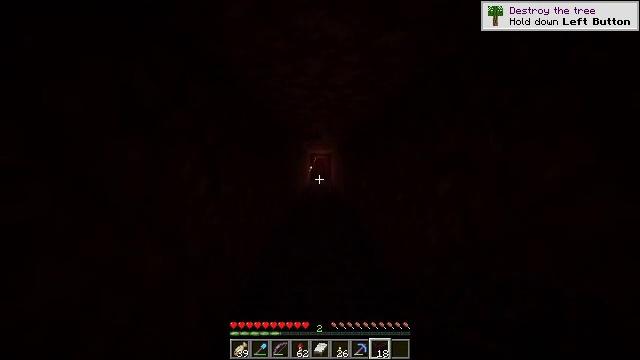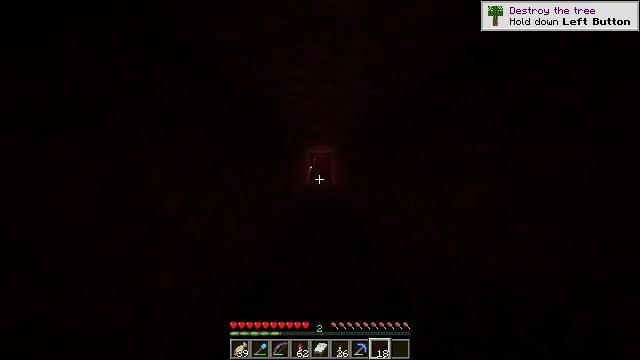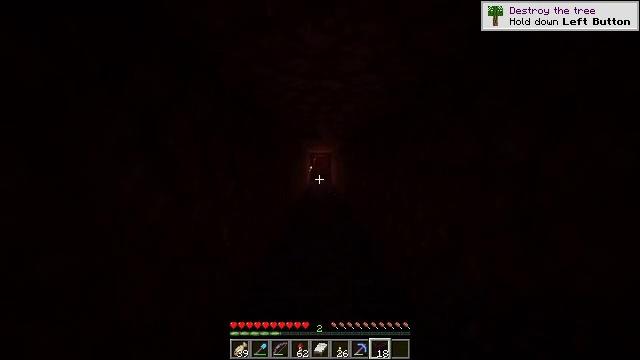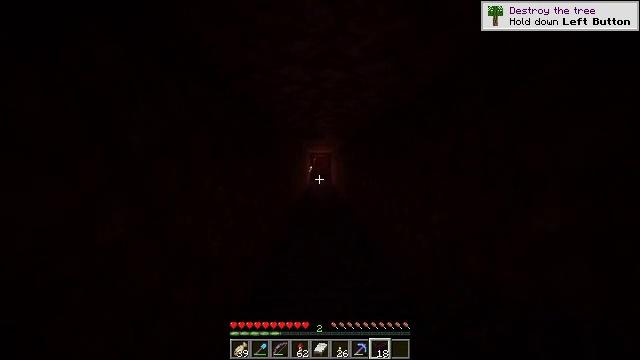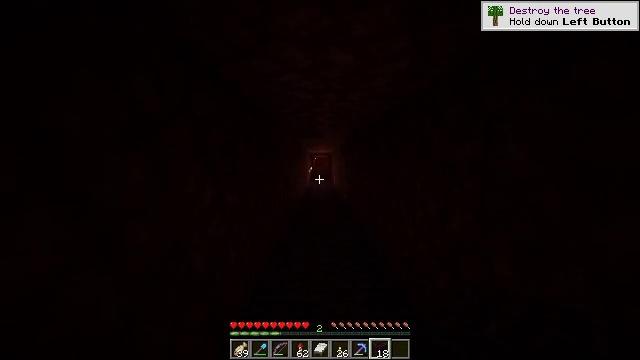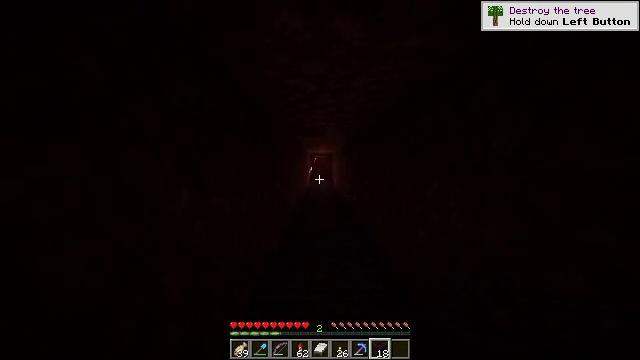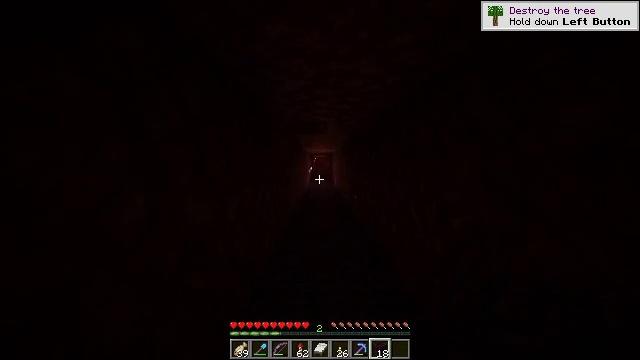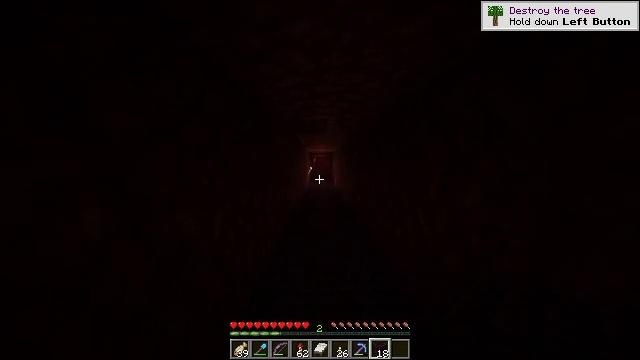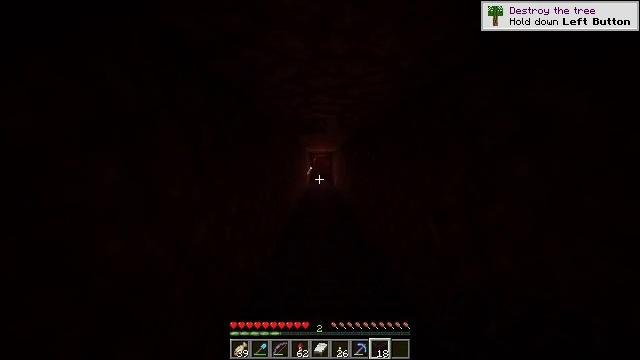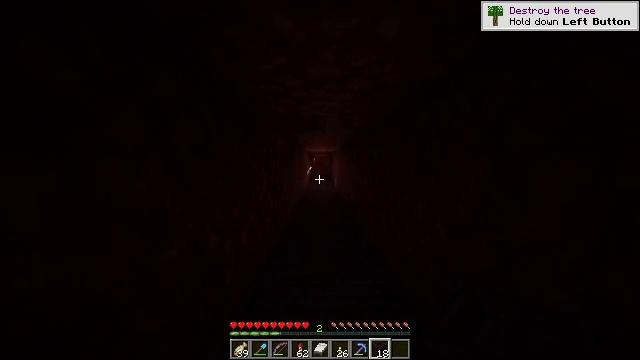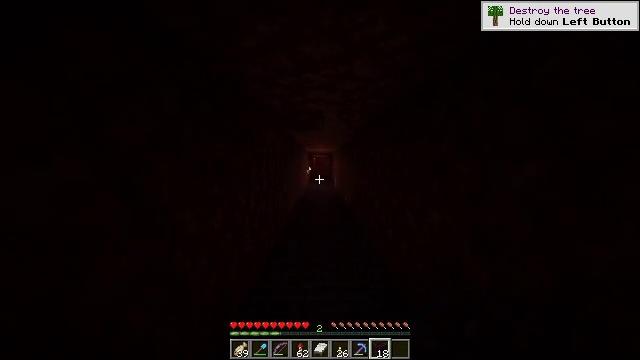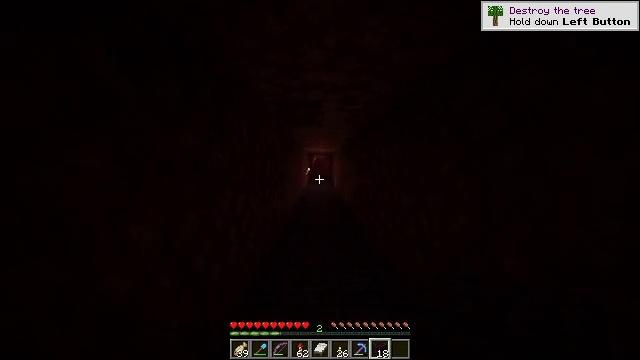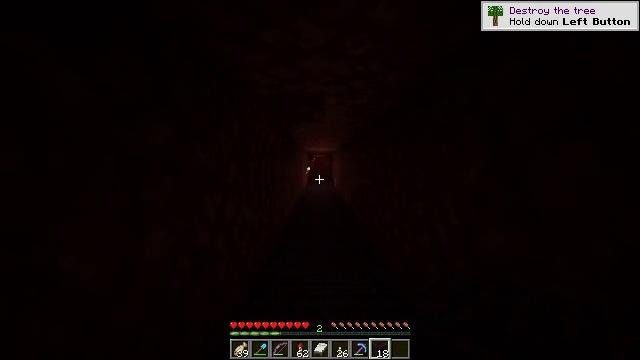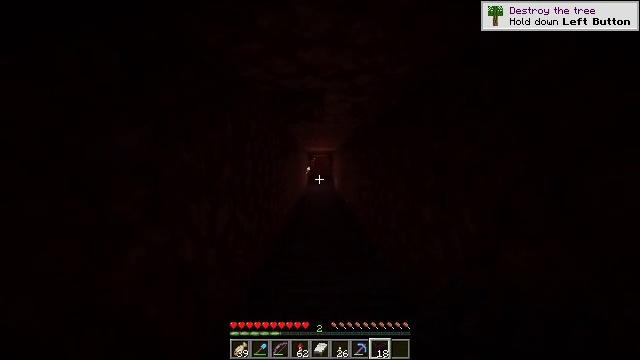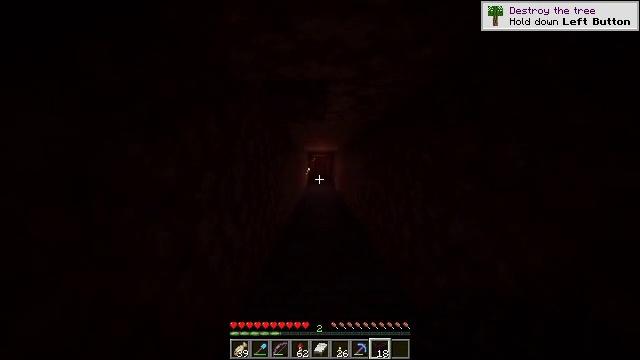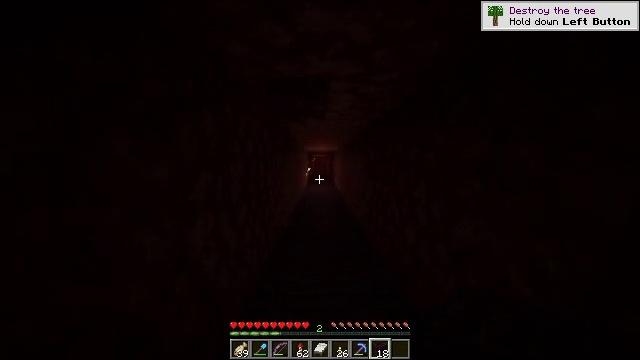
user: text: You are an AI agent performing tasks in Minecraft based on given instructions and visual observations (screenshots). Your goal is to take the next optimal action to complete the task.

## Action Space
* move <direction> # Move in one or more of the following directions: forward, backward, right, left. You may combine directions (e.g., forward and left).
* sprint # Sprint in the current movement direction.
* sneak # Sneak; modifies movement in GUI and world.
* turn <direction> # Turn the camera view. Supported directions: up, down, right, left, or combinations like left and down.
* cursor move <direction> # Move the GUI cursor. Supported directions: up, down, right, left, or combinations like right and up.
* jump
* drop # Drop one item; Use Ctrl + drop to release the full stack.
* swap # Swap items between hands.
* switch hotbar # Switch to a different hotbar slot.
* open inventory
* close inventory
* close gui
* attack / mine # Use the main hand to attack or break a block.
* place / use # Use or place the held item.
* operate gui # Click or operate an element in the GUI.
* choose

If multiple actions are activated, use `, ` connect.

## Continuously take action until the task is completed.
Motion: motion action
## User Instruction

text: Craft a nether brick slab from nether bricks.
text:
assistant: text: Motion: move forward
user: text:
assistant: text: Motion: move forward
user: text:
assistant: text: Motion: move forward
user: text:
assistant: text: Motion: move forward
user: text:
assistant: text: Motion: move forward
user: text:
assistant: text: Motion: move forward
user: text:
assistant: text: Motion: move forward
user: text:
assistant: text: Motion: move forward
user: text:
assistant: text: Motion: move forward
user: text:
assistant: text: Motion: move forward
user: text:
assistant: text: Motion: move forward
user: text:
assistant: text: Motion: move forward
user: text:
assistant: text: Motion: move forward
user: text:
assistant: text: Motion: move forward
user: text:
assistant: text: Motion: move forward
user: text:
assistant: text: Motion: move forward
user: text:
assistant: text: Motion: move forward
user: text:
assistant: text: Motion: move forward
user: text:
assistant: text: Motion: move forward
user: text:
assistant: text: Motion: move forward
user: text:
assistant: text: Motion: move forward
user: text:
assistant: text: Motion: move forward
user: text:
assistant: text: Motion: move forward
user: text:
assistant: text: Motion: move forward
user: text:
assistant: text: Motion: move forward
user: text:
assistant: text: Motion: move forward
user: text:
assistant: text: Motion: move forward
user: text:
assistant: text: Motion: move forward
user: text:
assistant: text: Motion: move forward
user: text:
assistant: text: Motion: move forward